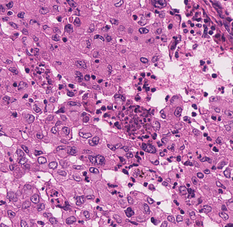
Tumor epithelial tissue: yes
Tumor-associated stroma tissue: yes
Normal tissue: no